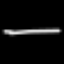
Label: line